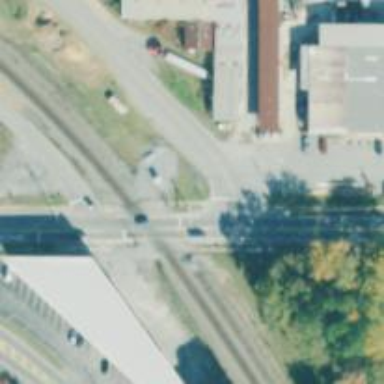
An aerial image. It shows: Level crossing with lights at railway intersection.